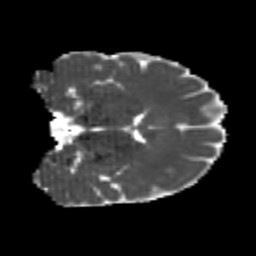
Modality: MD
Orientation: coronal
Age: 20
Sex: female
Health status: healthy
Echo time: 0.074 s